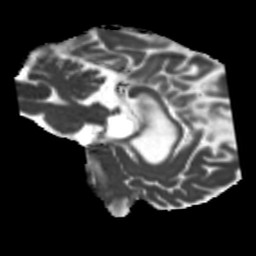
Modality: MD
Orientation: sagittal
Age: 40
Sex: male
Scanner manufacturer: siemens
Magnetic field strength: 3 T
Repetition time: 5.25 s
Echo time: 0.08 s